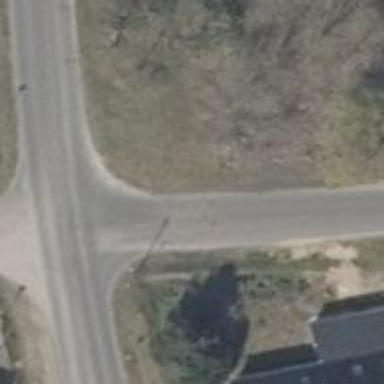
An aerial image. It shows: Road with "give way" sign.